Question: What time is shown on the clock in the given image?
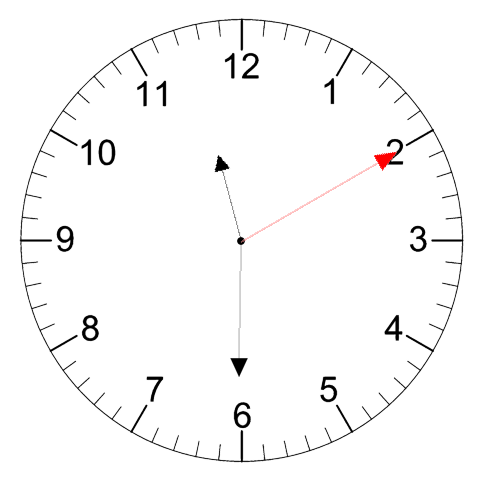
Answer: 11:30:10